Question: I am developing the small question-answer application in asp.net mvc 2 with c#. my scenario is this :

in my action I am having chapterId as a parameter, this field is exist in the Question Table. I want to get the all test masters objects of chapterId. one chapter can have multiple tests. where as in test mater details I am keeping the question id of that particular chapter.
how to get List here ? bu LINQ - to- sql query?
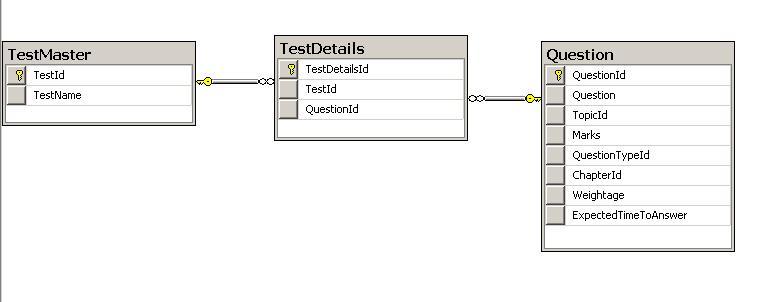
Answer: If I understand correctly, you can do it like this:
'''
yourContext.Questions.Where(q => q.ChapterId == chapterId)
.SelectMany(q => q.TestDetails)
.Select(td => td.TestMaster);
'''